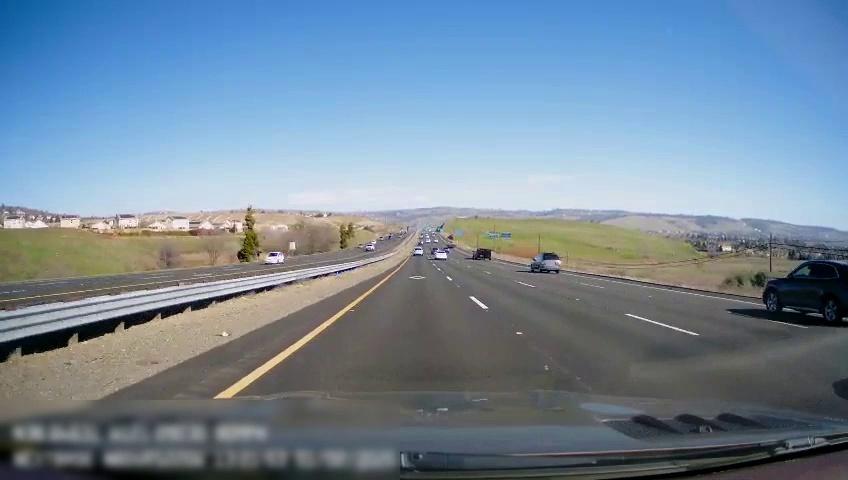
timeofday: Day
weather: Sunny
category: Drivable Space
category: Drivable Space
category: Vehicles | SUV
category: Vehicles | Car
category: Vehicles | Truck
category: Vehicles | Car
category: Vehicles | Car
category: Vehicles | Other LV
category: Vehicles | Car
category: Lanes | Current Lane
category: Lanes | Current Lane
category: Lanes | Alternate Lane
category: Lanes | Alternate Lane
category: Lanes | Alternate Lane
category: Lanes | Opposite Lane
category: Lanes | Opposite Lane
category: Lanes | Opposite Lane